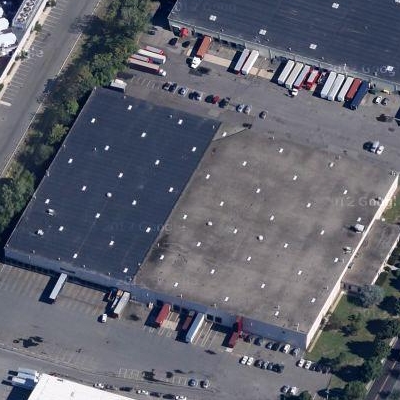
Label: cIndustry